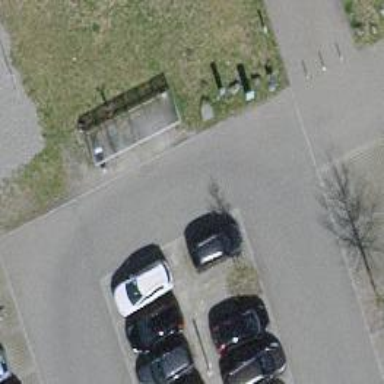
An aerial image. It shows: Bicycle parking facility.